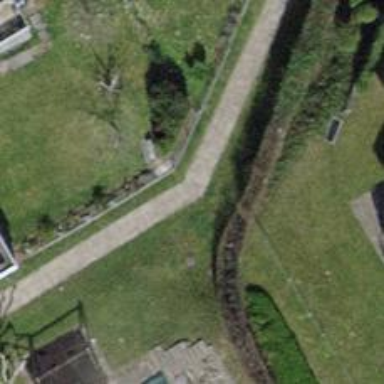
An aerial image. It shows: Footway made of paving stones.